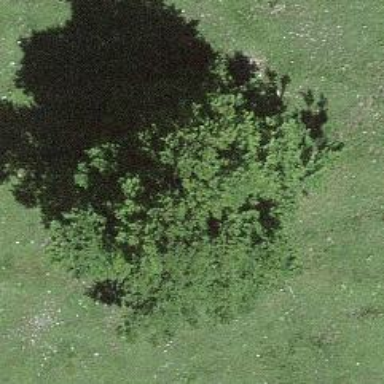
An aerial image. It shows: Beautiful tree in nature.